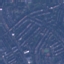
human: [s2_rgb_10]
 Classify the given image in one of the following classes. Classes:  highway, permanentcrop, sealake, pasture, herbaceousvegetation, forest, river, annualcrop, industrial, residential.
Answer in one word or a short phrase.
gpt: Residential